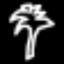
Label: palm tree